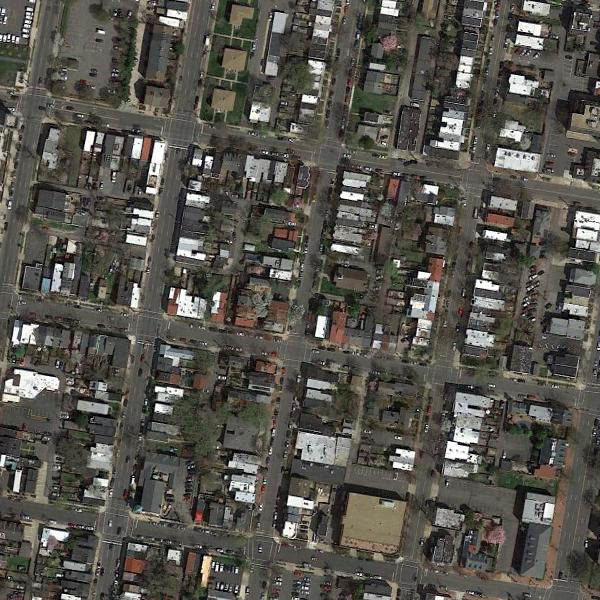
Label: DenseResidential